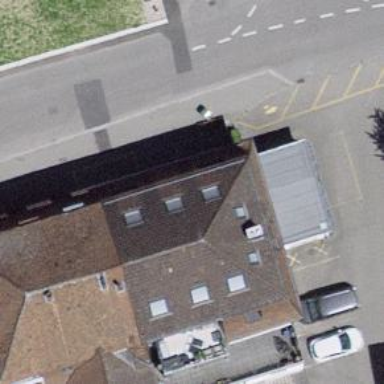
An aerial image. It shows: Semidetached house with mansard roof made of roof tiles.